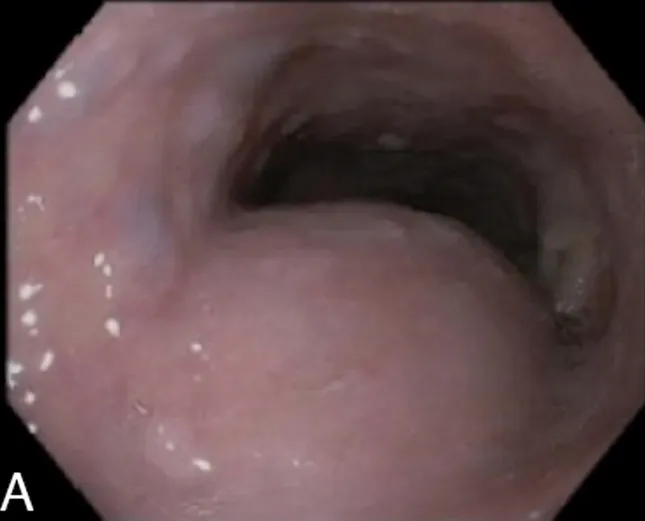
Esophagogastroduodenoscopy demonstrates. External compression into the lumen of the esophagus.
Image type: endoscopy (gi_endoscopy)